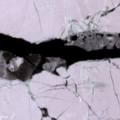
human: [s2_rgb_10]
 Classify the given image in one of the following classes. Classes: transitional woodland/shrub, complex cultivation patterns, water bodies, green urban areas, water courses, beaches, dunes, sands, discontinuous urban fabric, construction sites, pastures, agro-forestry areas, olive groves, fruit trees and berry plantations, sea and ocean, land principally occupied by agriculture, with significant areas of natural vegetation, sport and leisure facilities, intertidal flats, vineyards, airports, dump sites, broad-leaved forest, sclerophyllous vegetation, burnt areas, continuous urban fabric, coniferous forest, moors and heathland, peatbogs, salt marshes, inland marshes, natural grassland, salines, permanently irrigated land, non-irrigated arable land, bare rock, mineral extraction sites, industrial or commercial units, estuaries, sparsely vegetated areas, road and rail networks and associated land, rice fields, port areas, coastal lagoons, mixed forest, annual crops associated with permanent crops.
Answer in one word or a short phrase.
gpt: sea and ocean